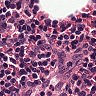
Metastatic tissue present: no